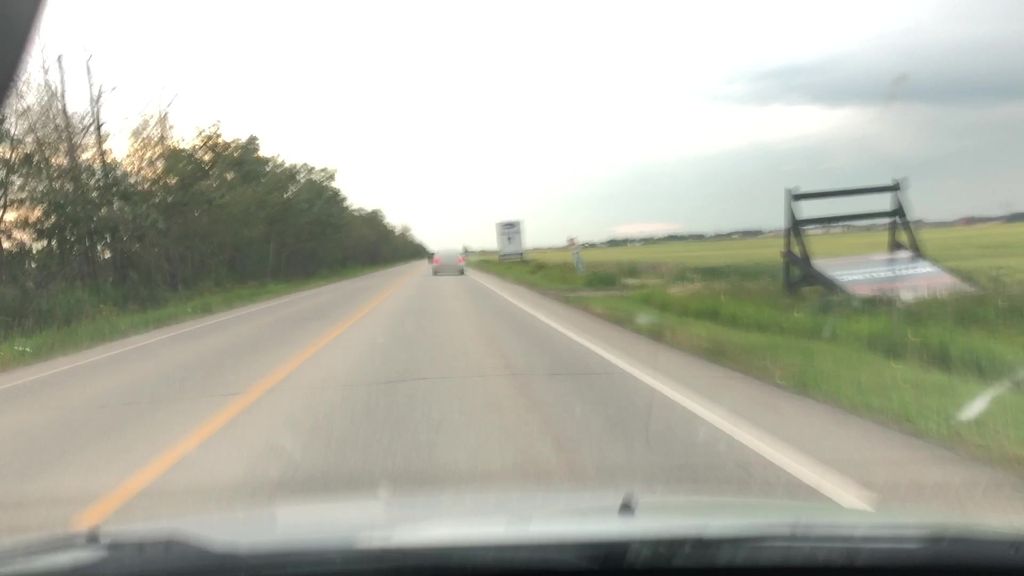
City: edmonton